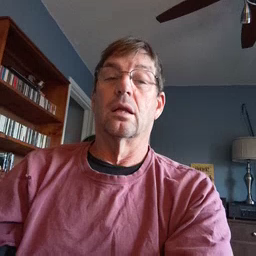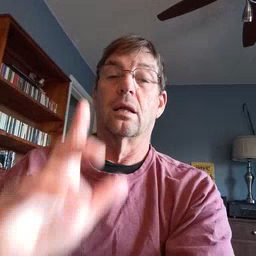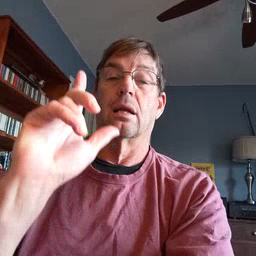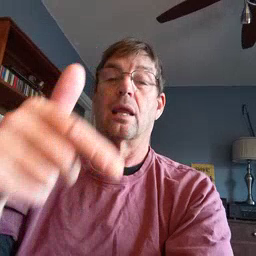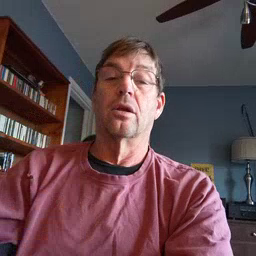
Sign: later